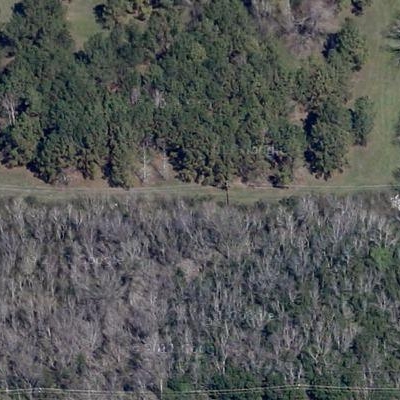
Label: eForest